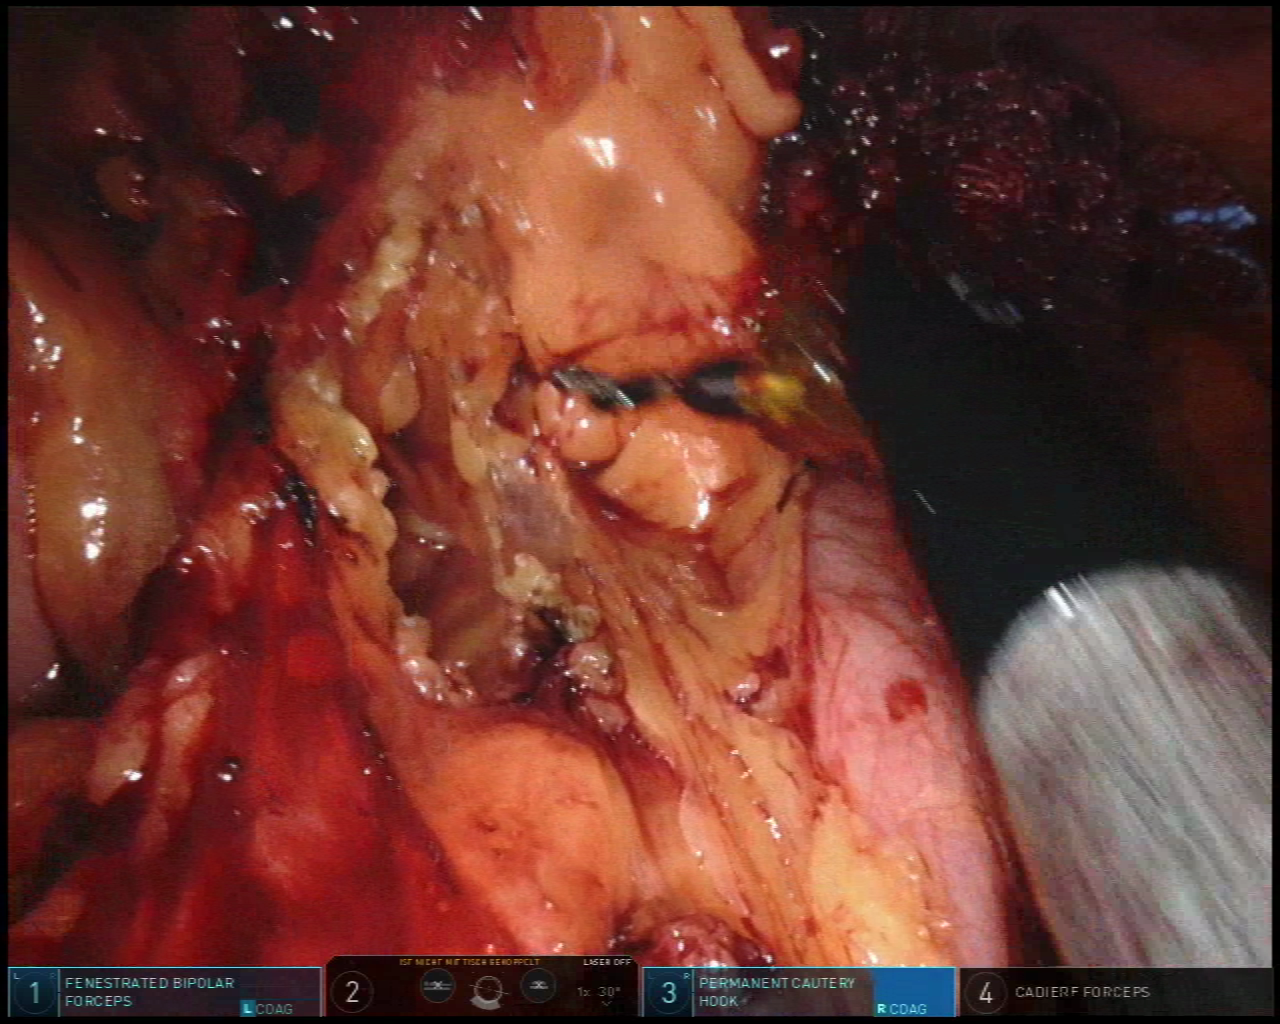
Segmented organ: stomach
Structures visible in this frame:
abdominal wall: yes
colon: yes
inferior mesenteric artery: no
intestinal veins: no
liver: no
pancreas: no
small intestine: no
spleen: no
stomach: yes
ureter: no
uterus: no
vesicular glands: no